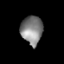
Tissue: lung
Cell type: T cells
Senescence score: 0.2147
Nuclear area (px): 600
Mean DAPI intensity: 131.077